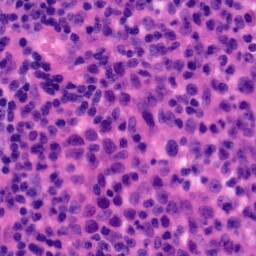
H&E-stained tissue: Tonsil